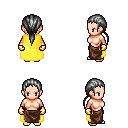
a pixel art fantasy rpg character, female body template, human, light skin, yellow cape, robe skirt, gray ponytail hairstyle, gold gloves, four views (front, back, left, right), 2x2 character sprite sheet, small pixel art, hard edges, no anti-aliasing